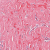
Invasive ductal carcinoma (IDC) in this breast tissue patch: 0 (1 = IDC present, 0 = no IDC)